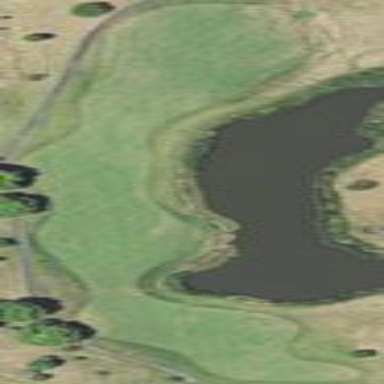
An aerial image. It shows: Grassy area designated as golf fairway.